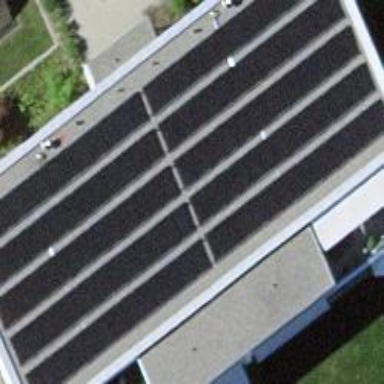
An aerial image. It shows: Solar power generator.